Field crop: tomato
Growth stage: 1
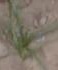
Species: cyperus